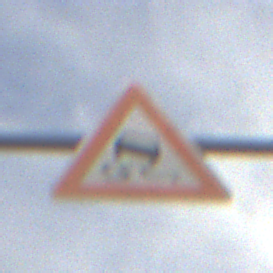
Verkehrszeichen: SchleuderOderRutschgefahr
Umgebung: Outdoor, Nature
Tageszeit: SunriseSunset
Wetter: PartlyCloudy
Licht: Natural
Jahreszeit: Summer
Kontrast: HighContrast